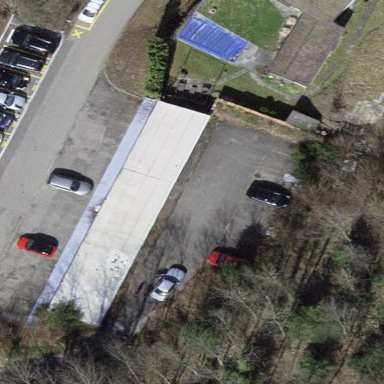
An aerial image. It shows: Garage building.